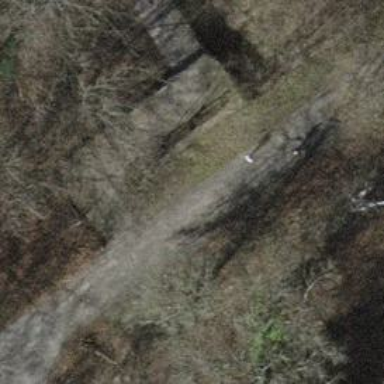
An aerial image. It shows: Bench.